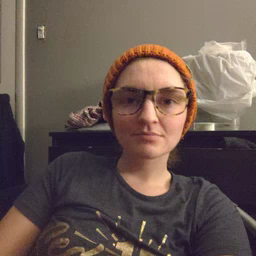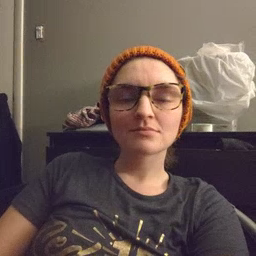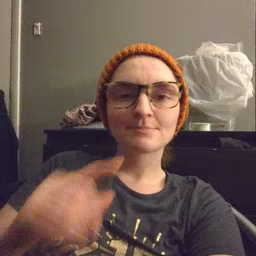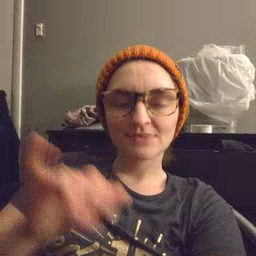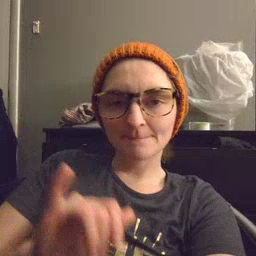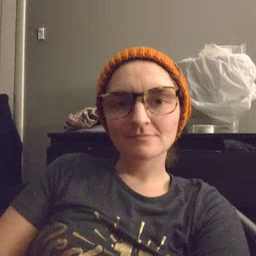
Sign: same